Question: I know this question was asked several times, but none of the answers helped me so far...
All I did was generating a preferences screen with Android Studio and now it tells me that NavUtils cannot be found. Even though my build.gradle looks right (I guess):
'''
apply plugin: 'com.android.application'
android {
compileSdkVersion 19
buildToolsVersion '20.0.0'
defaultConfig {
applicationId "com.brobox.getyourshitdone"
minSdkVersion 15
targetSdkVersion 19
versionCode 1
versionName '1.0'
}
buildTypes {
release {
runProguard false
proguardFiles getDefaultProguardFile('proguard-android.txt'), 'proguard-rules.pro'
}
}
productFlavors {
}
}
dependencies {
compile fileTree(dir: 'libs', include: ['*.jar'])
compile 'com.android.support:cardview-v7:+'
compile 'com.android.support:recyclerview-v7:+'
compile 'com.android.support:palette-v7:+'
compile 'com.android.support:support-v4:20.0.+'
compile files('libs/android-support-v4.jar')
}
'''

I hope someone can help :/
Just created a new project on my laptop and generated the SettingsActivity again. This is my gradle file:
'''
apply plugin: 'com.android.application'
android {
compileSdkVersion 19
buildToolsVersion "20.0.0"
defaultConfig {
applicationId "com.brobox.getyourshitdone"
minSdkVersion 14
targetSdkVersion 19
versionCode 1
versionName "1.0"
}
buildTypes {
release {
runProguard false
proguardFiles getDefaultProguardFile('proguard-android.txt'), 'proguard-rules.pro'
}
}
}
dependencies {
compile fileTree(dir: 'libs', include: ['*.jar'])
compile 'com.android.support:support-v13:20.0.0'
compile 'com.android.support:support-v4:20.0.0'
}
'''
Still got the same error <.<
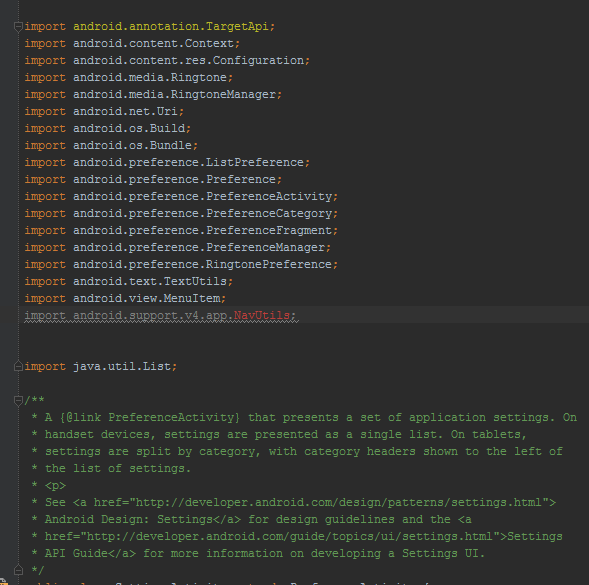
Answer: Well some time passed and now it works! I don't know what solved it exactly but I did the following:
- -
Thanks for all your help on this silly question...